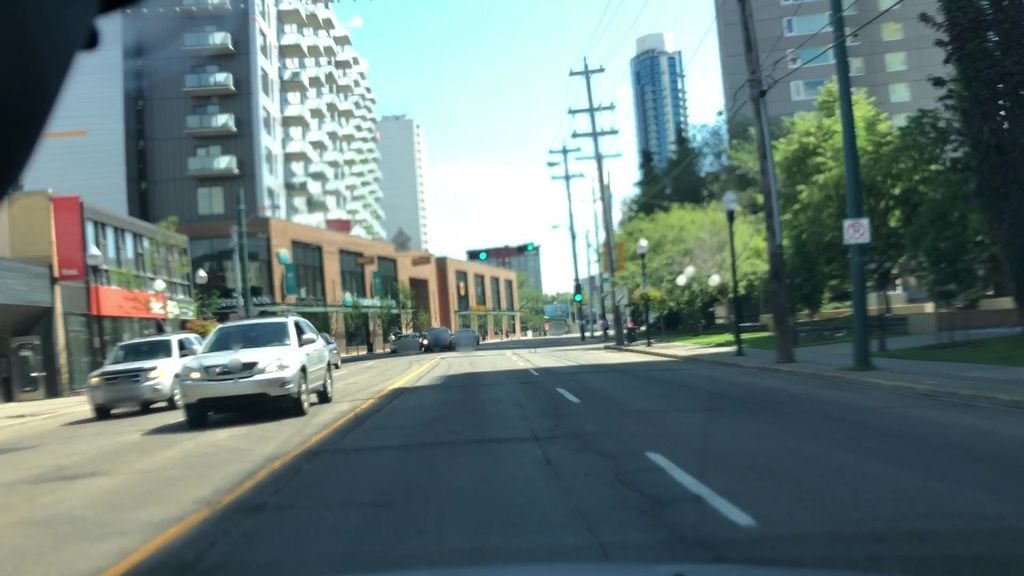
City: edmonton